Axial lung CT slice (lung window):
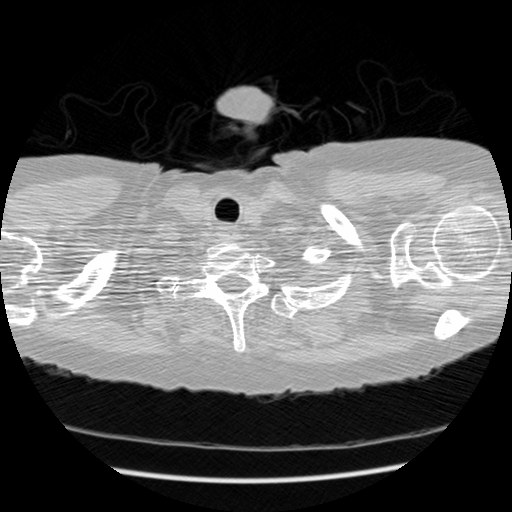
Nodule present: no